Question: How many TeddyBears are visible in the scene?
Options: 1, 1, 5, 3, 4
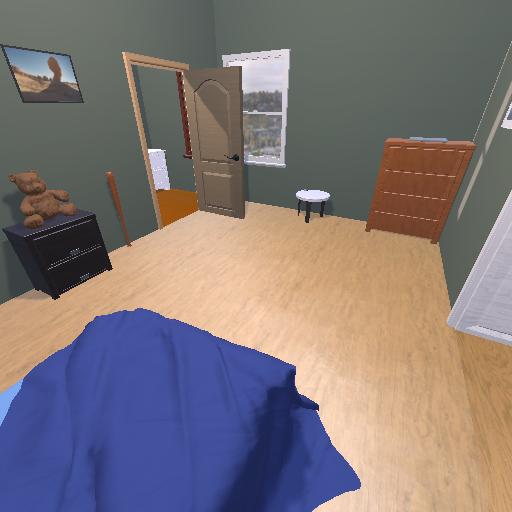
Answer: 1